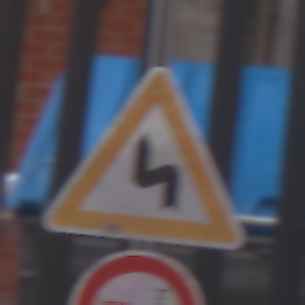
Verkehrszeichen: DoppelkurveZunaechstLinks
Zusatzzeichen unten: VerbotUeberholenEinspurigeFahrzeuge
Umgebung: Outdoor, Urban
Tageszeit: MorningAfternoon
Wetter: Overcast
Licht: Natural
Jahreszeit: NotSpecified
Kontrast: LowContrast